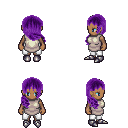
a pixel art fantasy rpg character, female body template, human, dark skin, white tunic, white pants, purple right-swept hairstyle, metal boots, four views (front, back, left, right), 2x2 character sprite sheet, small pixel art, hard edges, no anti-aliasing